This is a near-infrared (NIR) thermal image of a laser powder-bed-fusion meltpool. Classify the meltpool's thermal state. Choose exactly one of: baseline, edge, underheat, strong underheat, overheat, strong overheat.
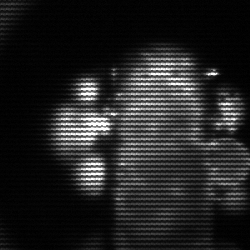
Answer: strong underheat